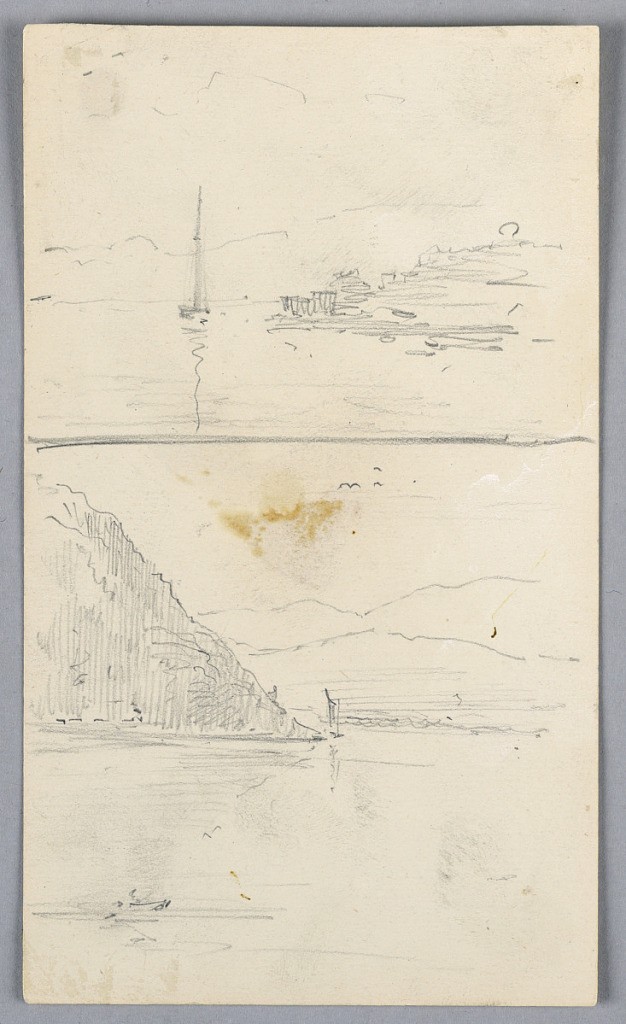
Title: Two sketches of Ridges
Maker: Arnold William Brunner, American, 1857–1925
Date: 1881
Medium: Graphite on paper
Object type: Drawing
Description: Two bends, -above, a low ridge at right, with sail boat at left; below, steep ridge at left, mountains beyond.